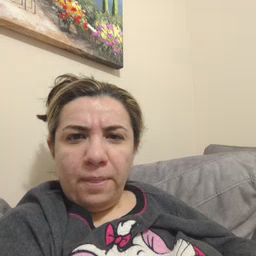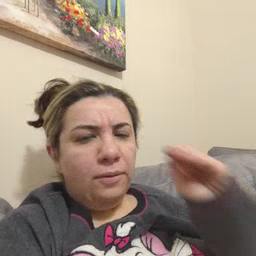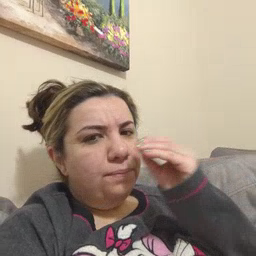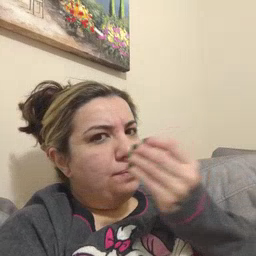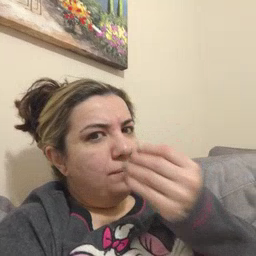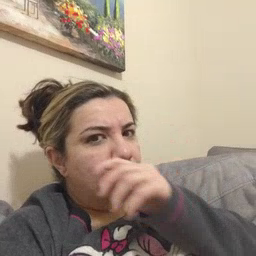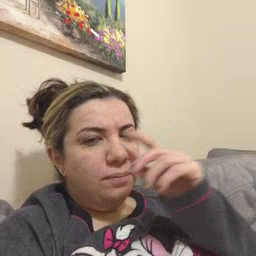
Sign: flower